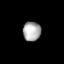
Tissue: prostate
Cell type: Fibroblasts
Senescence score: 0.7092
Nuclear area (px): 345
Mean DAPI intensity: 169.667